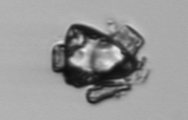
Label: Delphineis